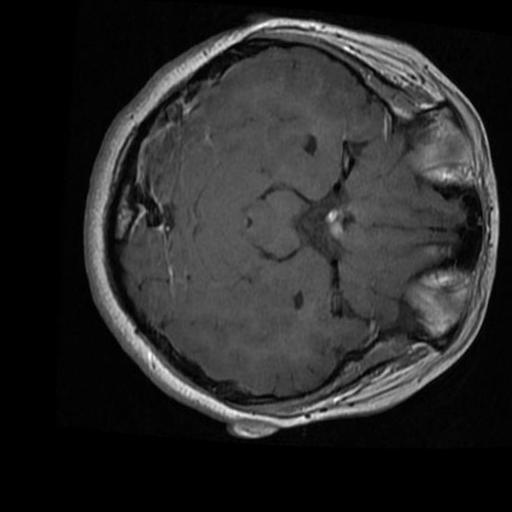
Label: brain_tumor